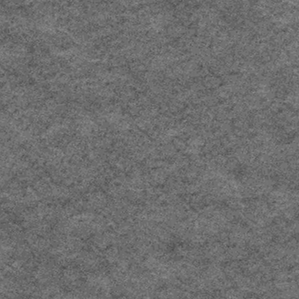
Label: frost